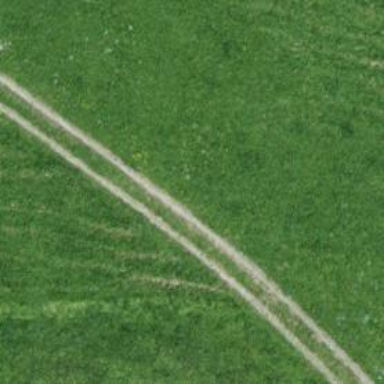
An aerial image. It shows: Path.